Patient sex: F
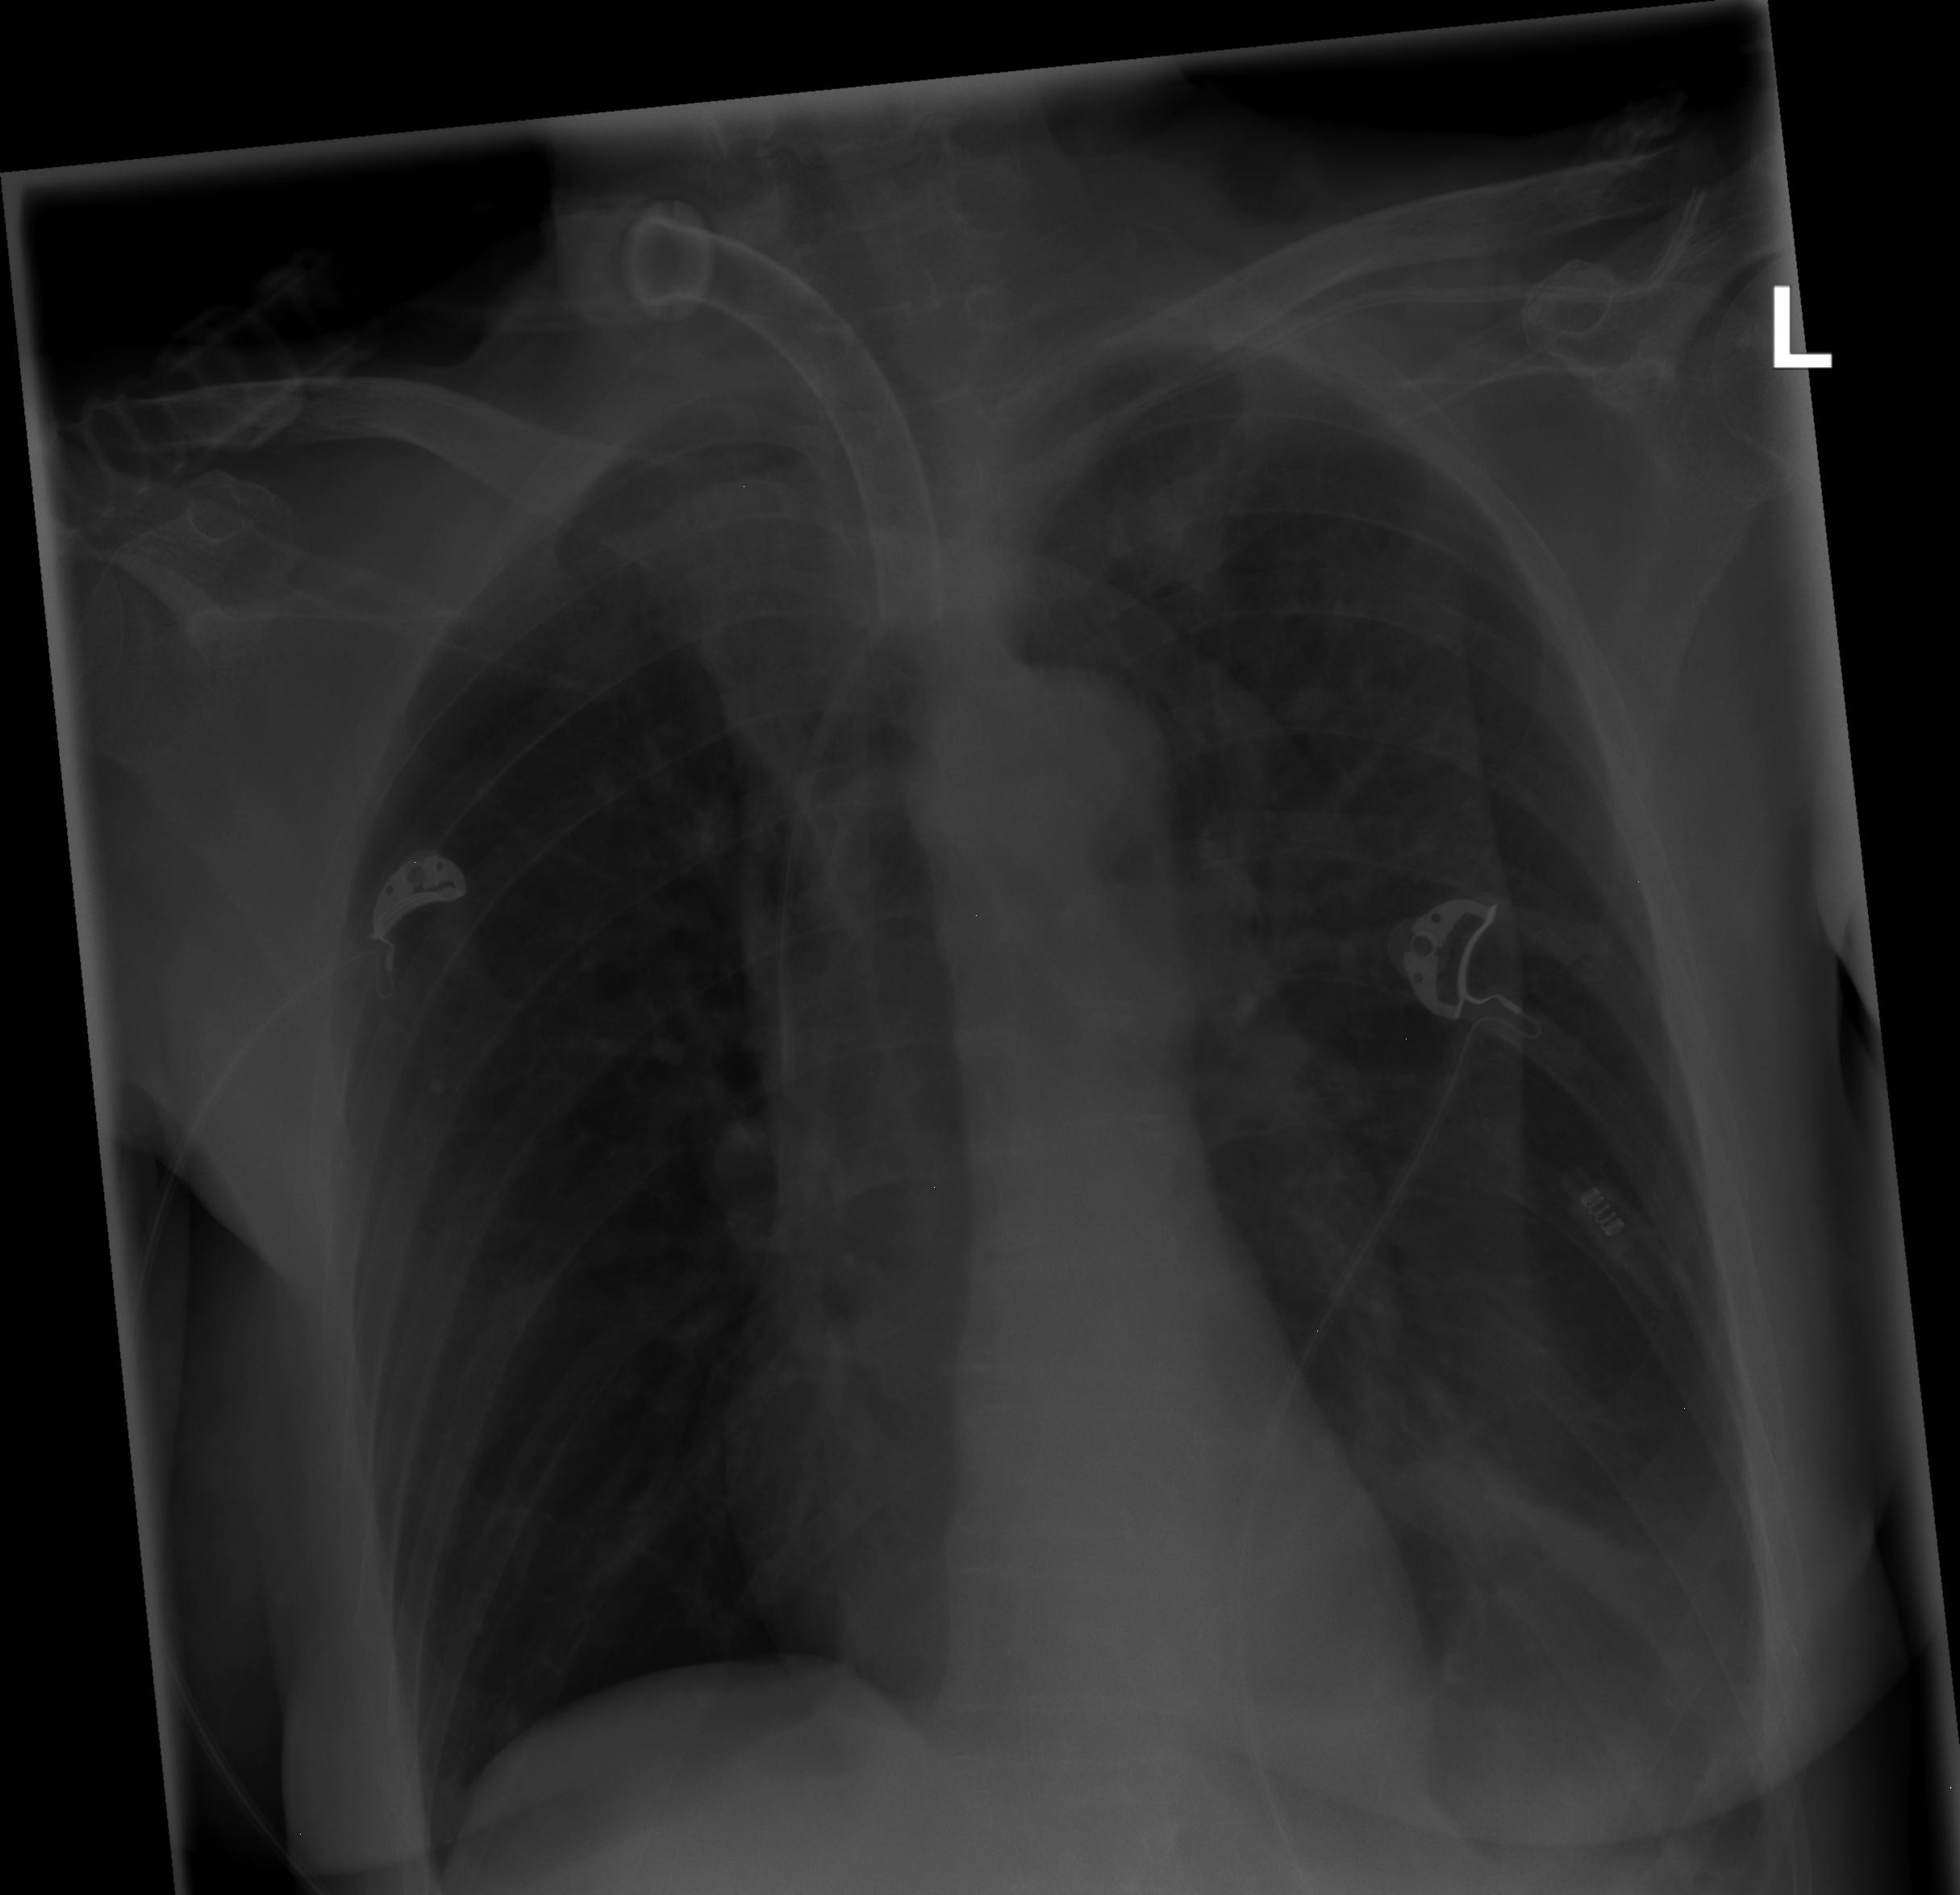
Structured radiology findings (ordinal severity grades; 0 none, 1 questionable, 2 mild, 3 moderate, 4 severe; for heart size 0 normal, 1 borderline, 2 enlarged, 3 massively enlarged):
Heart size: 0
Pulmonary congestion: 0
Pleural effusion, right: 0
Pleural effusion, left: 1
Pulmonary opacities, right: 0
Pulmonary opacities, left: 0
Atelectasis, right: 0
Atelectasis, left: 2